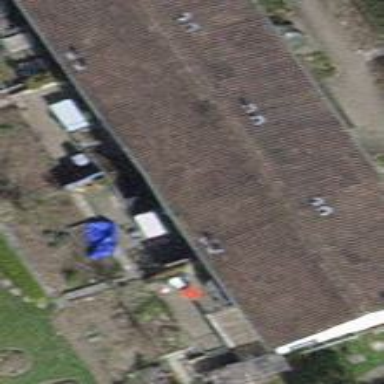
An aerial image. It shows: House with gabled and pitched roof.